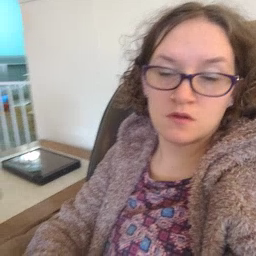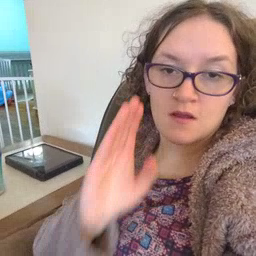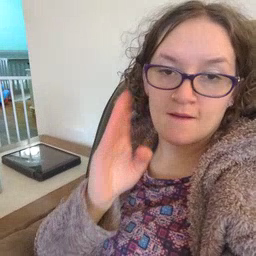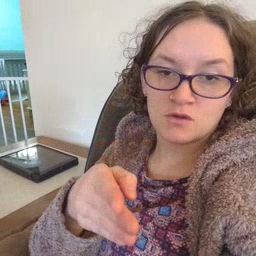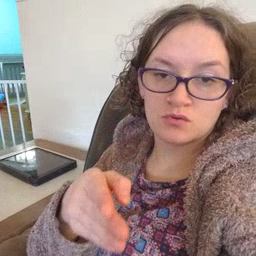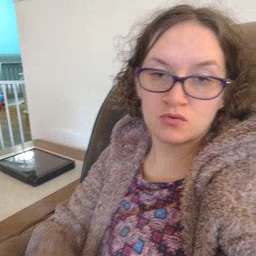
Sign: after